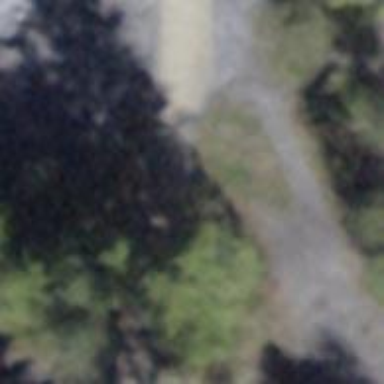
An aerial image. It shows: Track with fine gravel surface. The track has grade2 tracktype.